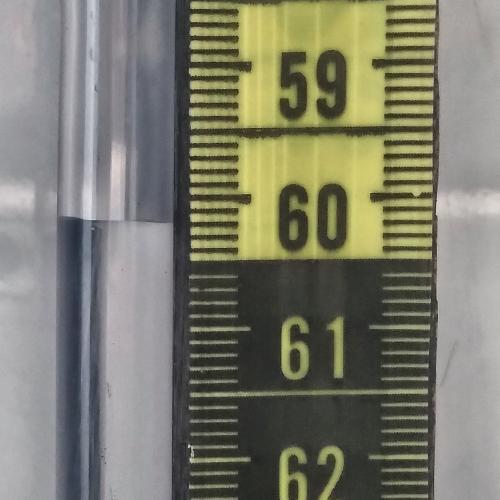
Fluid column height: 60.2 cm